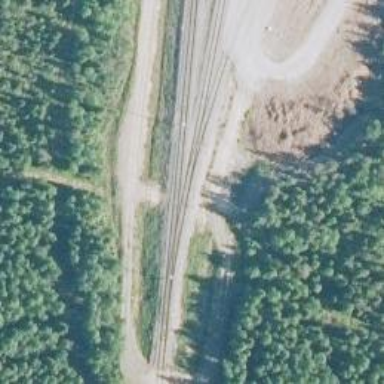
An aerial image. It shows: Wedge used for railway derailment.